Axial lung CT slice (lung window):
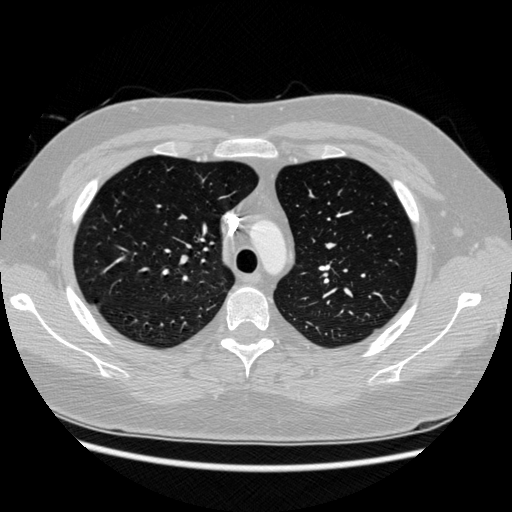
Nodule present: no